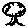
Label: tree